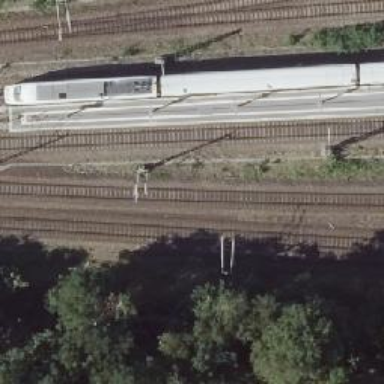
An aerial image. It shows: Railway milestone.